Aerial crown-view tile of a tropical tree (Barro Colorado Island, Panama), acquired 20240716:
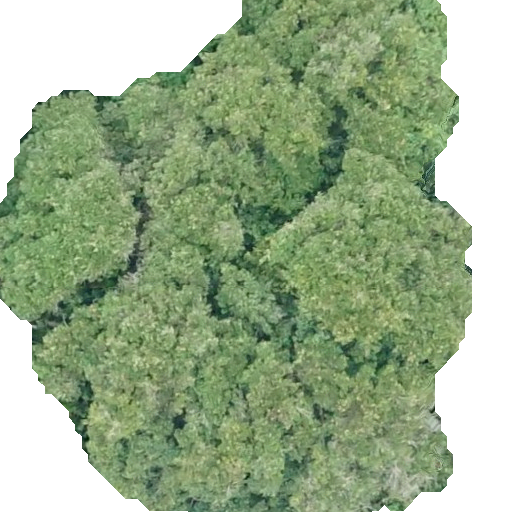
Species: Prioria copaifera
GBIF accepted scientific name: Prioria copaifera
Crown area: 330.212 m²